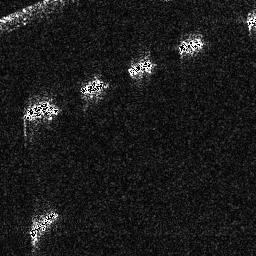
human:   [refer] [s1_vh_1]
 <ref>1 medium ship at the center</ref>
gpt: <box>[[30, 29, 42, 37, 0]]</box>

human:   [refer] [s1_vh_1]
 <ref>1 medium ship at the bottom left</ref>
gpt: <box>[[10, 81, 22, 94, 0]]</box>